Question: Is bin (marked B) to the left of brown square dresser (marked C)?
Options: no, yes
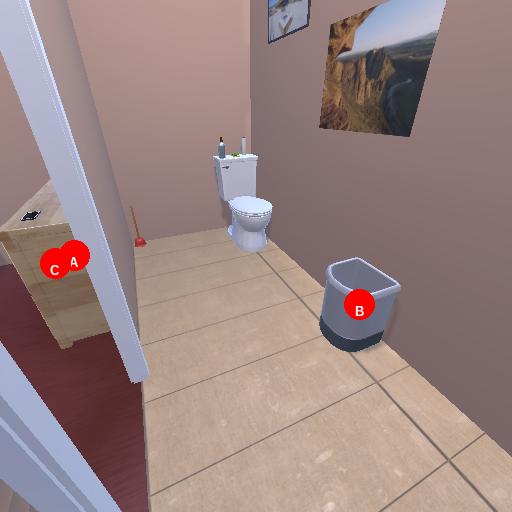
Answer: no